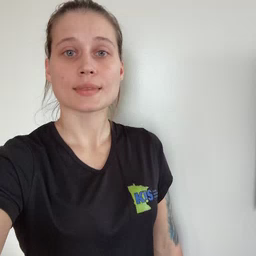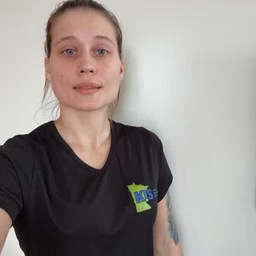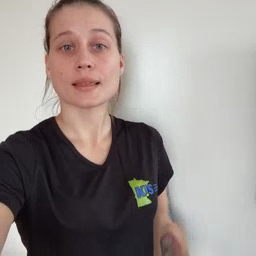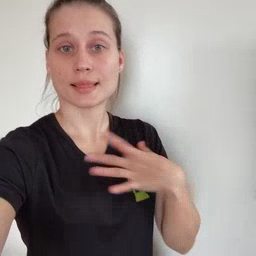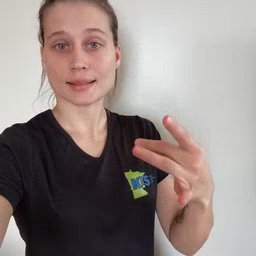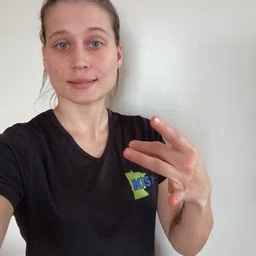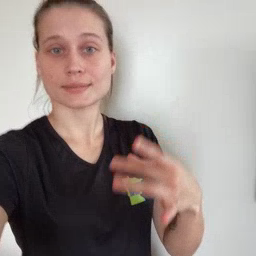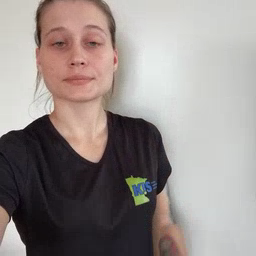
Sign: like